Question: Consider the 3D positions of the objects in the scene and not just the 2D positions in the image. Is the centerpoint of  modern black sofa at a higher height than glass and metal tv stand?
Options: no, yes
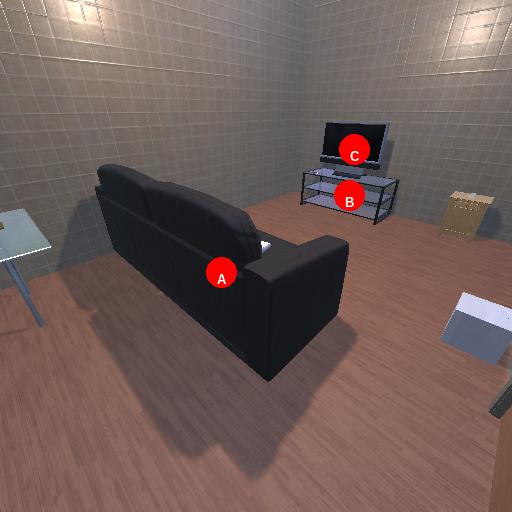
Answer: no